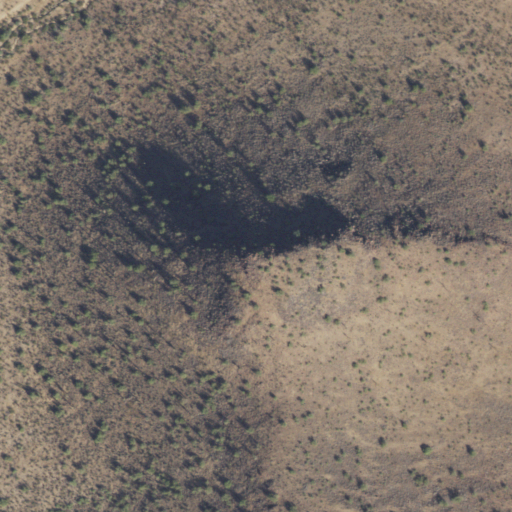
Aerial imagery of mountain in Arizona named Mount Ochoa containing only shrub